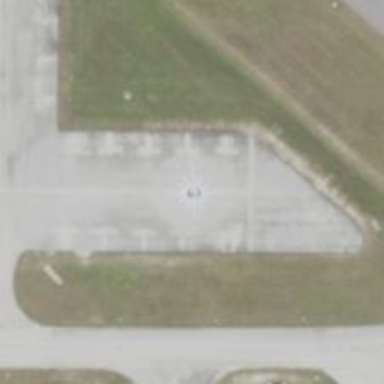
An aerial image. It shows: Compass rose at the airport.